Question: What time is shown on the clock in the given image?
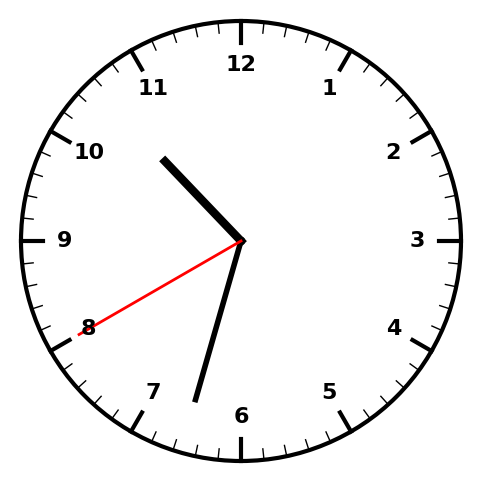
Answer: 10:32:40